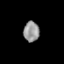
Tissue: prostate
Cell type: T cells
Senescence score: 0.1746
Nuclear area (px): 311
Mean DAPI intensity: 149.621